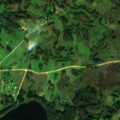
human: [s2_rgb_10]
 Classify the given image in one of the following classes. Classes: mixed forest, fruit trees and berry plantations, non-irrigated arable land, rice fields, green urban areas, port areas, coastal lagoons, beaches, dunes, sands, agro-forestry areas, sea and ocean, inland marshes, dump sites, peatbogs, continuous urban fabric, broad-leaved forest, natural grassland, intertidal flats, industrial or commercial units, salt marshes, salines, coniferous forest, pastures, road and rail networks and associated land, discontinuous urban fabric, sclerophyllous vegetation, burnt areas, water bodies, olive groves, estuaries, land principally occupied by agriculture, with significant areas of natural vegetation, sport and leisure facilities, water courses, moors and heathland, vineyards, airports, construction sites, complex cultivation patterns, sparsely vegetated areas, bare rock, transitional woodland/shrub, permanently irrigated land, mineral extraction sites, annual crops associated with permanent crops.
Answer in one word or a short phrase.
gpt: complex cultivation patterns, land principally occupied by agriculture, with significant areas of natural vegetation, broad-leaved forest